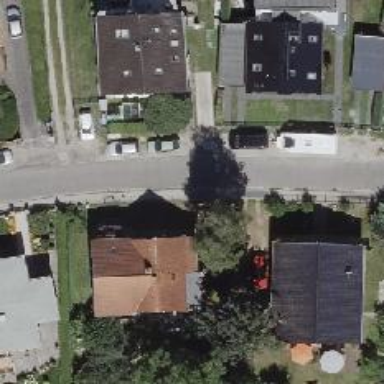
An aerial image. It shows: Residential road.